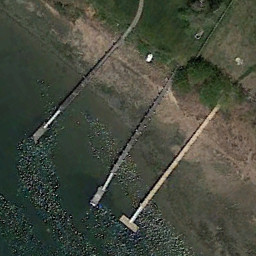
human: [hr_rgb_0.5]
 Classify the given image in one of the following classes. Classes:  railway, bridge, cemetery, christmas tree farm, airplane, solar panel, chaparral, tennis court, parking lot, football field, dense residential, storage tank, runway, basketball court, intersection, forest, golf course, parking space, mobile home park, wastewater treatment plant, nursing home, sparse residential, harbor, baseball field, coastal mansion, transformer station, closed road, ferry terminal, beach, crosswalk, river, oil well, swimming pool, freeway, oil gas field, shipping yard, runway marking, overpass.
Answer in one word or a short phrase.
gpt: ferry terminal